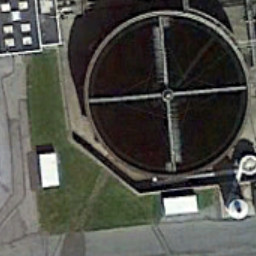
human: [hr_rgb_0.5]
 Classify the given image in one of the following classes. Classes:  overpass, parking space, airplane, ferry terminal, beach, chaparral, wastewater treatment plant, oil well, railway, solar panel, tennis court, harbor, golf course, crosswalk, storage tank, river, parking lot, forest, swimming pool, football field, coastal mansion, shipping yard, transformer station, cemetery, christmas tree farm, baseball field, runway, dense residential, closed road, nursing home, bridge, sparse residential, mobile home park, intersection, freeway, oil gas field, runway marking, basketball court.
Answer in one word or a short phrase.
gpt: wastewater treatment plant